Question: I just install qt on my slax box,
And I tried to write and compile using qmake.
But the problem is qmake does not write it's 'Makefile' to include -Lqt-mt or -Lqt.
I have to give it manually otherwise there are unresolved links are there. What I could
do for this?Any workaround on this?

And this is the 'Makefile' output by the qmake.
'''
#############################################################################
# Makefile for building: hello
# Generated by qmake (2.01a) (Qt 4.5.3) on: Tue Feb 2 04:04:03 2010
# Project: hello_world.pro
# Template: app
# Command: /usr/bin/qmake -unix -o Makefile hello_world.pro
#############################################################################
####### Compiler, tools and options
CC = gcc
CXX = g++
DEFINES =
CFLAGS = -pipe $(DEFINES)
CXXFLAGS = -pipe $(DEFINES)
INCPATH = -I/usr/lib/qt-3.3.8b/mkspecs/linux-g++ -I.
LINK = g++
LFLAGS =
LIBS = $(SUBLIBS)
AR = ar cqs
RANLIB =
QMAKE = /usr/bin/qmake
TAR = tar -cf
COMPRESS = gzip -9f
COPY = cp -f
SED = sed
COPY_FILE = $(COPY)
COPY_DIR = $(COPY) -r
INSTALL_FILE = $(COPY_FILE)
INSTALL_DIR = $(COPY_DIR)
INSTALL_PROGRAM = $(COPY_FILE)
DEL_FILE = rm -f
SYMLINK = ln -sf
DEL_DIR = rmdir
MOVE = mv -f
CHK_DIR_EXISTS= test -d
MKDIR = mkdir -p
####### Output directory
OBJECTS_DIR = ./
####### Files
SOURCES = hello_world.cpp
OBJECTS = hello_world.o
DIST = hello_world.pro
QMAKE_TARGET = hello
DESTDIR =
TARGET = hello
first: all
####### Implicit rules
.SUFFIXES: .o .c .cpp .cc .cxx .C
.cpp.o:
$(CXX) -c $(CXXFLAGS) $(INCPATH) -o "$@" "$<"
.cc.o:
$(CXX) -c $(CXXFLAGS) $(INCPATH) -o "$@" "$<"
.cxx.o:
$(CXX) -c $(CXXFLAGS) $(INCPATH) -o "$@" "$<"
.C.o:
$(CXX) -c $(CXXFLAGS) $(INCPATH) -o "$@" "$<"
.c.o:
$(CC) -c $(CFLAGS) $(INCPATH) -o "$@" "$<"
####### Build rules
all: Makefile $(TARGET)
$(TARGET): $(OBJECTS)
$(LINK) $(LFLAGS) -o $(TARGET) $(OBJECTS) $(OBJCOMP) $(LIBS)
Makefile: hello_world.pro /usr/lib/qt-3.3.8b/mkspecs/linux-g++/qmake.conf
$(QMAKE) -unix -o Makefile hello_world.pro
qmake: FORCE
@$(QMAKE) -unix -o Makefile hello_world.pro
dist:
@$(CHK_DIR_EXISTS) .tmp/hello1.0.0 || $(MKDIR) .tmp/hello1.0.0
$(COPY_FILE) --parents $(SOURCES) $(DIST) .tmp/hello1.0.0/ && (cd 'dirname .tmp/hello1.0.0' && $(TAR) hello1.0.0.tar hello1.0.0 && $(COMPRESS) hello1.0.0.tar) && $(MOVE) 'dirname .tmp/hello1.0.0'/hello1.0.0.tar.gz . && $(DEL_FILE) -r .tmp/hello1.0.0
clean:compiler_clean
-$(DEL_FILE) $(OBJECTS)
-$(DEL_FILE) *~ core *.core
####### Sub-libraries
distclean: clean
-$(DEL_FILE) $(TARGET)
-$(DEL_FILE) Makefile
compiler_clean:
####### Compile
hello_world.o: hello_world.cpp
$(CXX) -c $(CXXFLAGS) $(INCPATH) -o hello_world.o hello_world.cpp
####### Install
install: FORCE
uninstall: FORCE
FORCE:
'''
And here is my .pro file that I used.
'''
TEMPLATE=app
CONFIG+= qt warn_on release
HEADERS=
SOURCES=hello_world.cpp
TARGET=hello
'''
I already set the $QTDIR and I think everything is in place.
Where I missed? Why I have to give it manually? Why qmake does not work in first
place?
EDIT:
There in makefile
'''
LIBS = $(SUBLIBS)
'''
What I did is change it to,
'''
LIBS = $(SUBLIBS) -lqt-mt
'''
After I changed everything works fine ! The problem is again , why I have to do such
a thing manually?
FOR @Frank Osterfeld
I think I'm using correct 'qmake' because ,
When I hit, qmake --version , I do get this.
'''
QMake version 2.01a
Using Qt version 4.5.3 in /usr/lib/qt/lib
'''
--Thanks in advance--
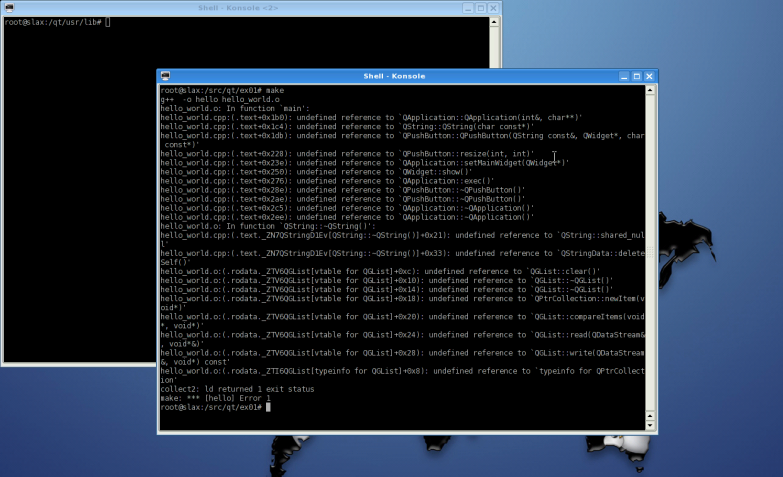
Answer: When there are multiple Qt installations on a machine, it's important the environment has been set-up properly to point to the right Qt version. The following are important environment variables to check:
1. $QTDIR -- should point to the base directory for the Qt installation.
2. $QMAKESPEC -- should point to a make specification directory under $QTDIR (e.g. $QTDIR/mkspecs/linux-g++).
3. $QT_PLUGIN_PATH -- should point to the plug-in directory, typically within the Qt installation (e.g. $QTDIR/plugins).
4. $PATH -- should have the $QTDIR/bin directory within it. The installation that you wish to use should be first within the $PATH.
If all else fails, check your full environment to ensure that the correct Qt installation is being referred to (use 'env' on *nix, 'set' on Windows).
If you notice directories pointing to the wrong installation within the 'Makefile' generated by 'qmake', it is likely that your environment hasn't been properly set (in this case, '$QMAKESPEC' was the culprit).
Finally, it's important to note that the libraries from Qt3 are no longer present in Qt4: Qt3 has 'libqt-mt', 'libqui', etc. Qt4 has 'libQtCore', 'libQtGui', etc.